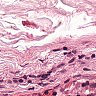
Metastatic tissue present: no